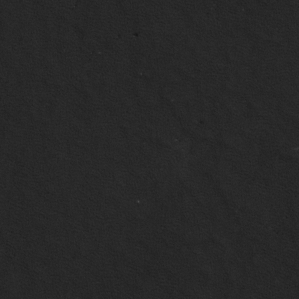
Label: non_frost